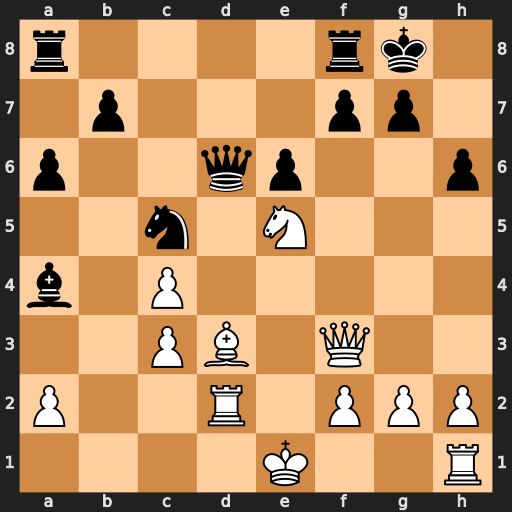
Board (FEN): r4rk1/1p3pp1/p2qp2p/2n1N3/b1P5/2PB1Q2/P2R1PPP/4K2R
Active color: w
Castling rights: K
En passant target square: -
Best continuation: Bh7+ Kxh7 Rxd6